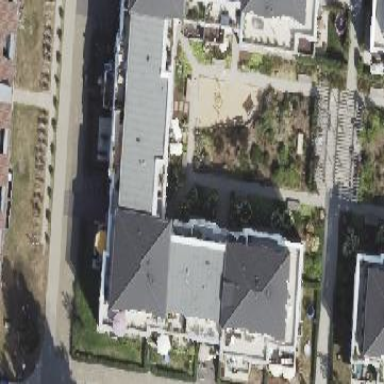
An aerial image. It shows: Hipped roof on apartment building.